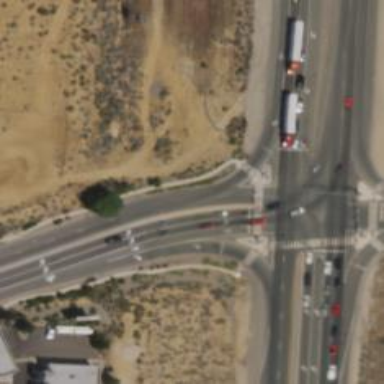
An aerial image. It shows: Asphalt trunk link road.